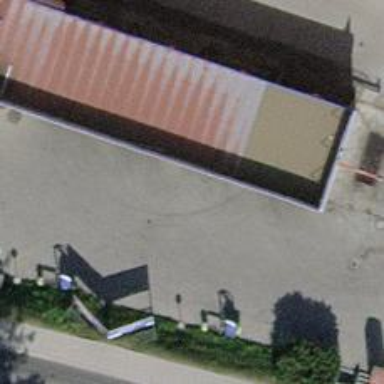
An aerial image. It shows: Car wash facility.